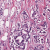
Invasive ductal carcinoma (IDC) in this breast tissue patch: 1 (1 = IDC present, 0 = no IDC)